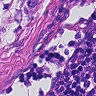
Metastatic tissue present: yes